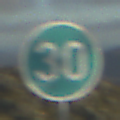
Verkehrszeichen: VorgeschriebeneMindestgeschwindigkeit
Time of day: SunriseSunset
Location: Outdoor (Nature)
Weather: PartlyCloudy
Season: NotSpecified
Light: Natural